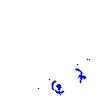
Particle: pion